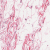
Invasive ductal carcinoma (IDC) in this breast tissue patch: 0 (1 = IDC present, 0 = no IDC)